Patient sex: M
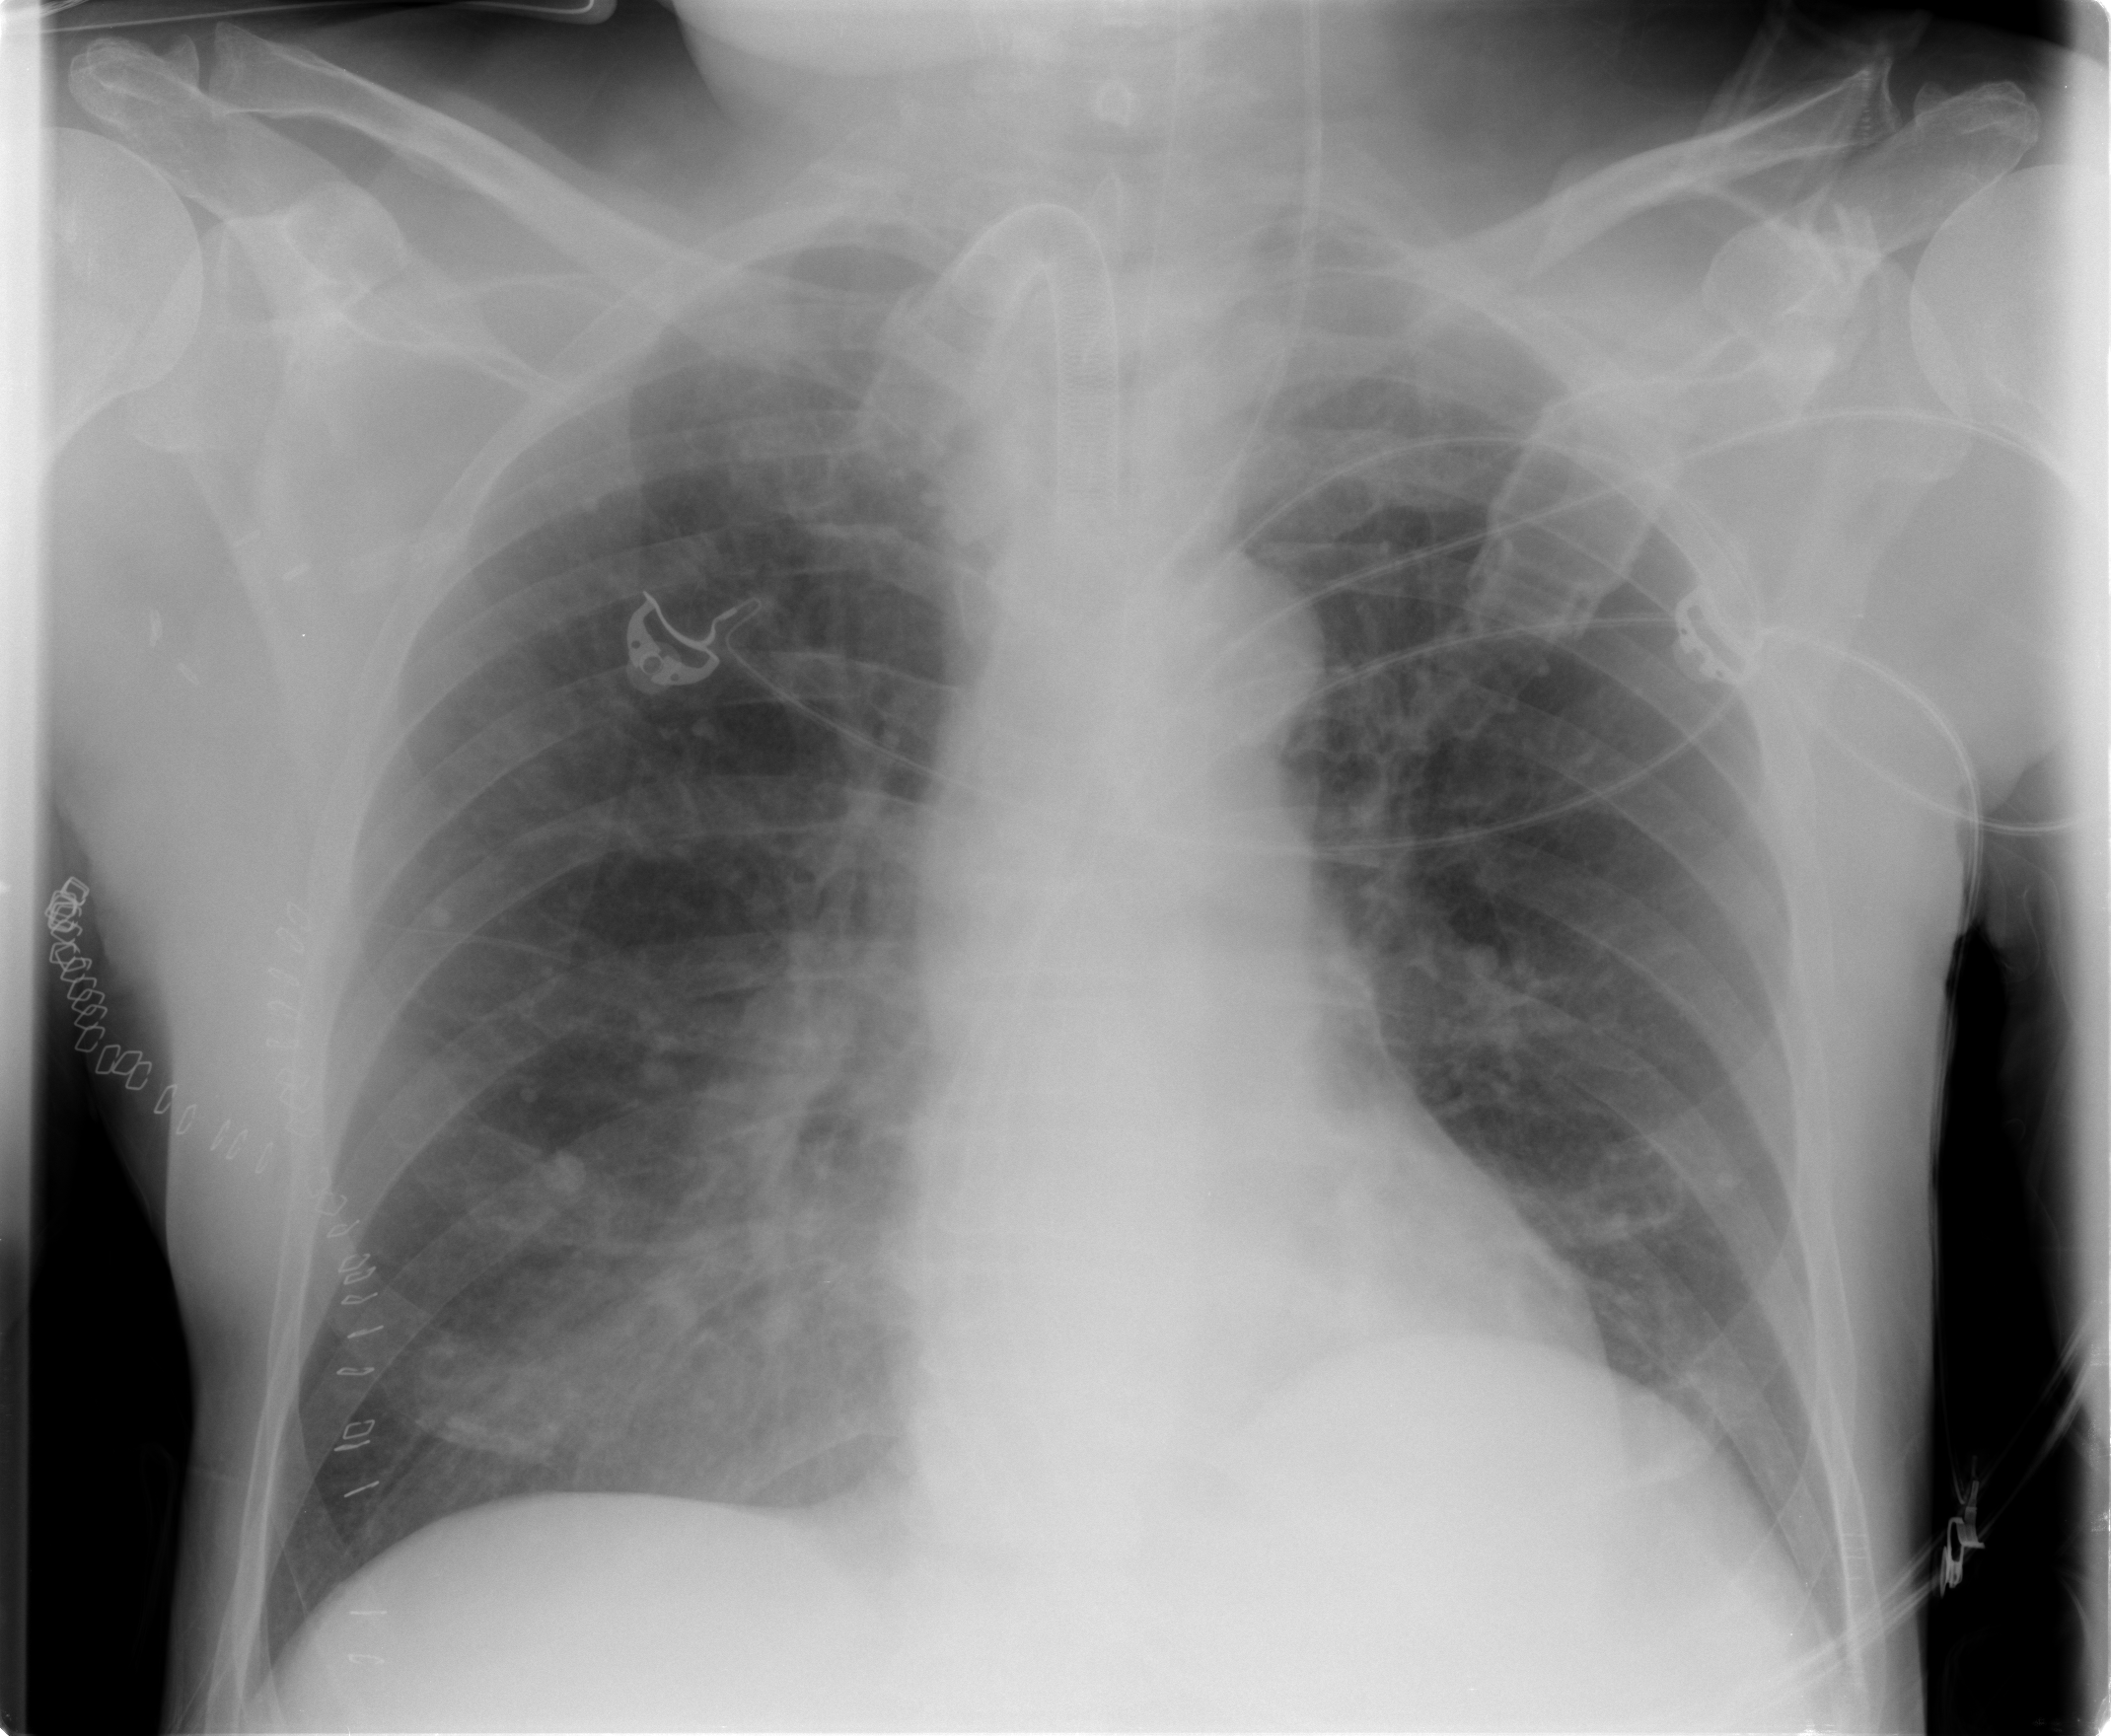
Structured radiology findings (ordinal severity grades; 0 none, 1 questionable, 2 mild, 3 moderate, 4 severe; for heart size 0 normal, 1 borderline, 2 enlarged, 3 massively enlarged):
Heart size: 0
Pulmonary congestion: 0
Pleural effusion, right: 0
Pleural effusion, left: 0
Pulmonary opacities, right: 2
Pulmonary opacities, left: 2
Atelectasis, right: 0
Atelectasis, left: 0